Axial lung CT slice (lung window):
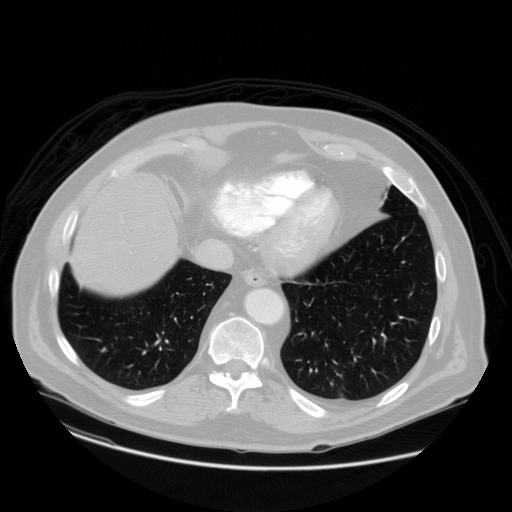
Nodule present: no